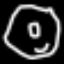
Label: donut